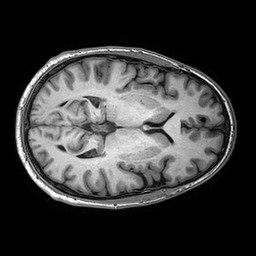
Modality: T1w
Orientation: axial
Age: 39
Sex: male
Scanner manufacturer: philips
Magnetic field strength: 3 T
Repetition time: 0.006544 s
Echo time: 0.002945 s